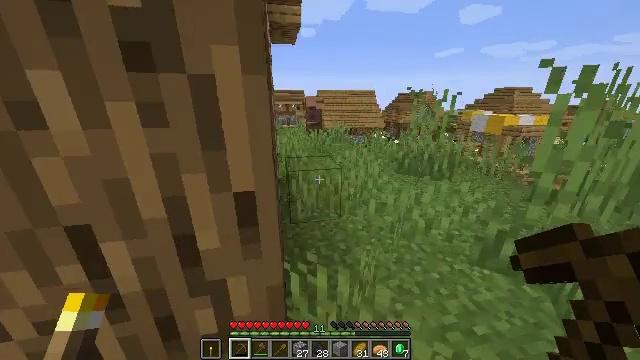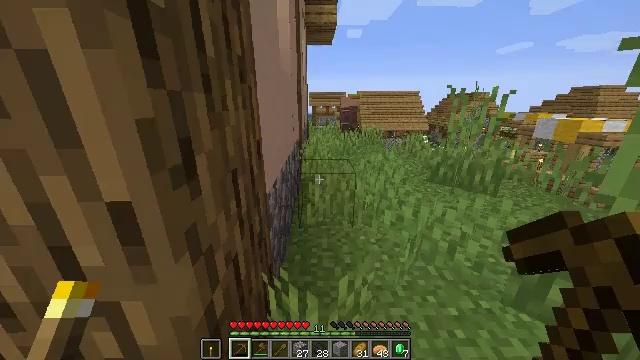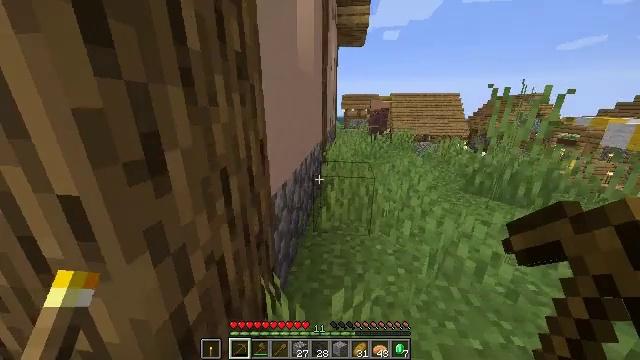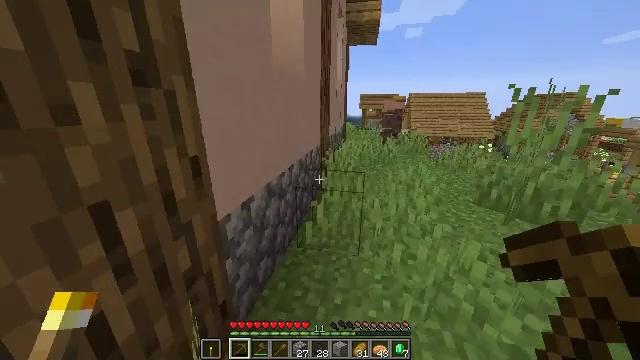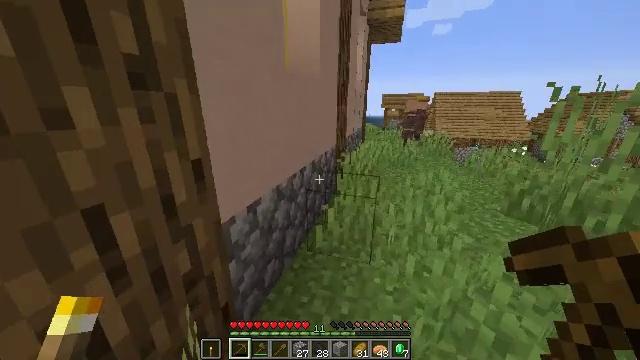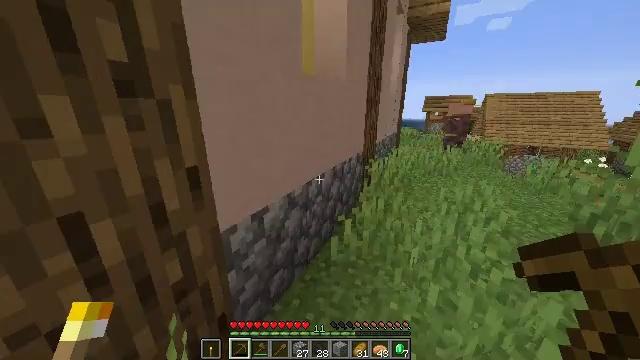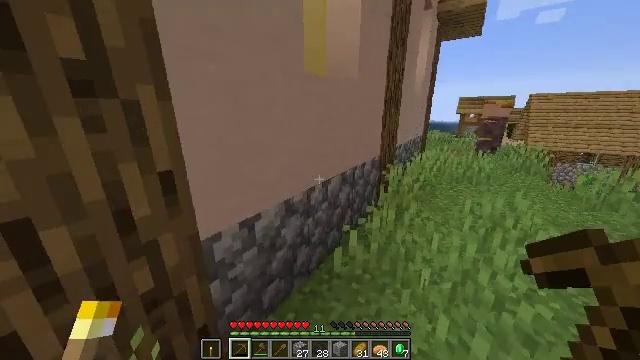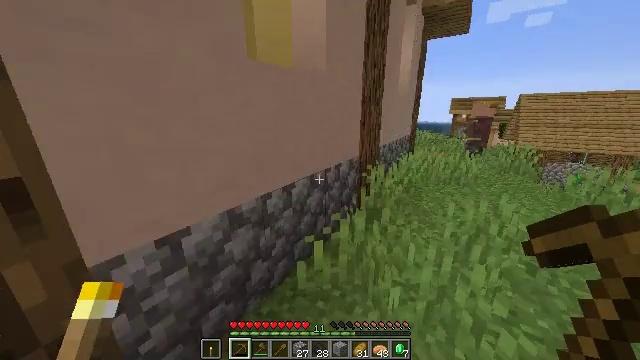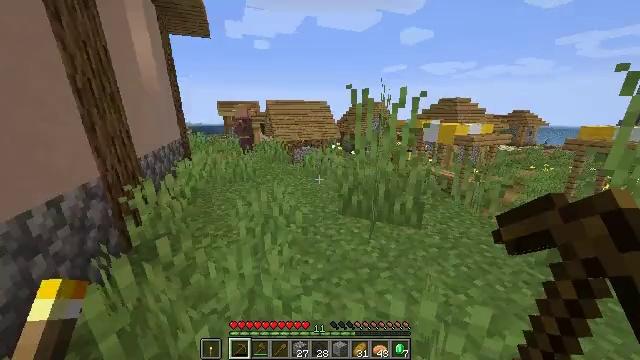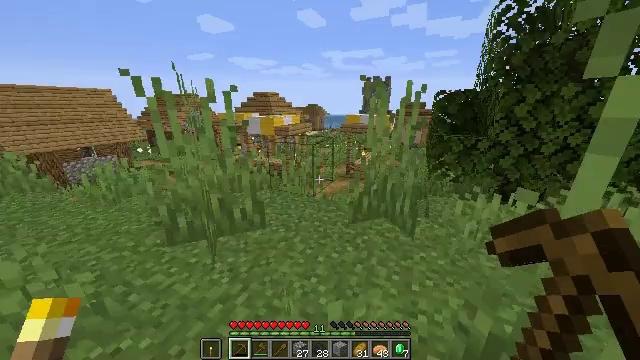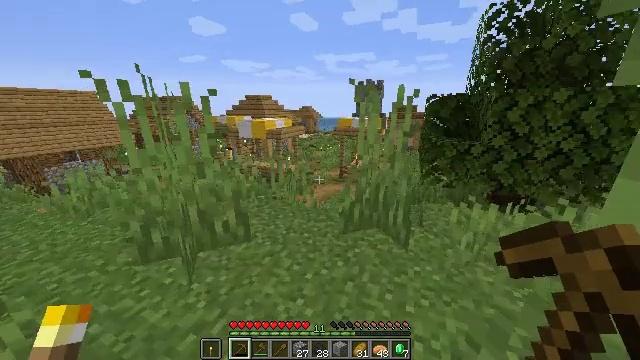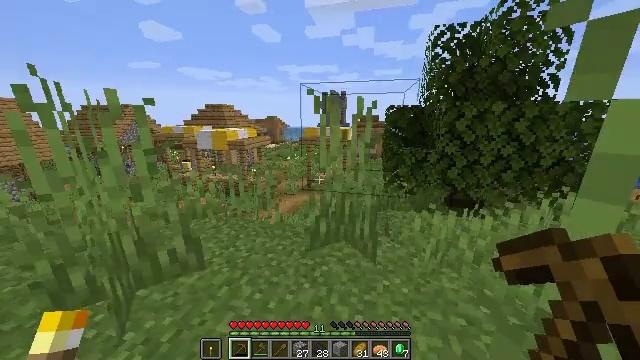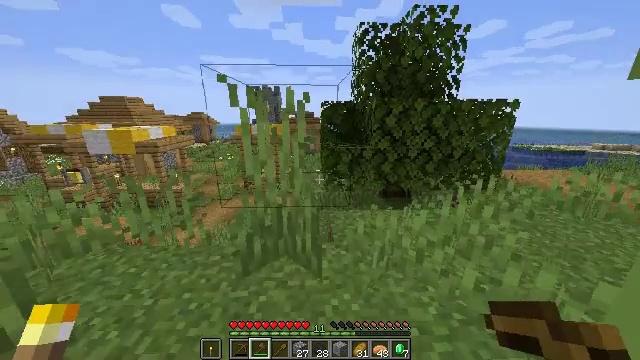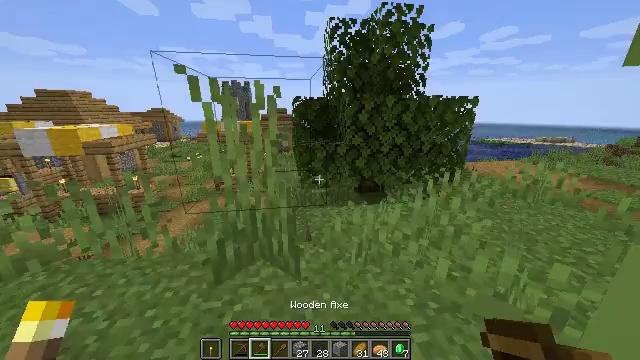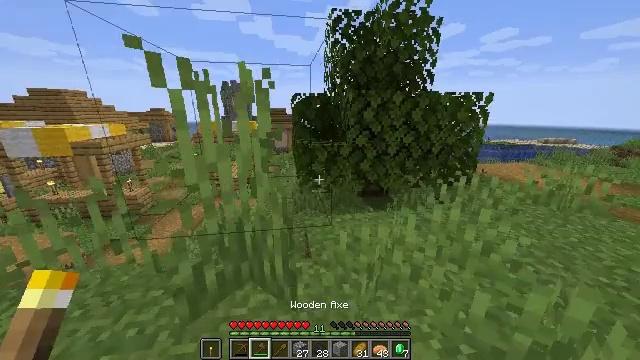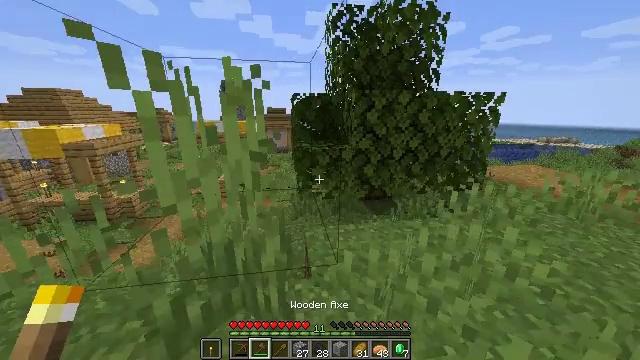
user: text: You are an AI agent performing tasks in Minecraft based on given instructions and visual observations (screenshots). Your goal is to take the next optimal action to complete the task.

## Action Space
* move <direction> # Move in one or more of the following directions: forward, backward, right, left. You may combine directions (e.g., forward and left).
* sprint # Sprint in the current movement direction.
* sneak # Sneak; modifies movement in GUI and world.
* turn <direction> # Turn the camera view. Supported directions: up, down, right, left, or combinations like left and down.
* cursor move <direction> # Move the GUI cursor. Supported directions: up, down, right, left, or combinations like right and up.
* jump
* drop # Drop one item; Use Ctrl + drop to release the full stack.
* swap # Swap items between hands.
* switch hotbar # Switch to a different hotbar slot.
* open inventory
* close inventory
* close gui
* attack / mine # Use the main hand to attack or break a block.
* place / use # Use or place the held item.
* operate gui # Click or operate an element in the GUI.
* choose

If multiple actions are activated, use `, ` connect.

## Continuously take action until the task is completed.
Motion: motion action
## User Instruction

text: Gather grass by holding the left mouse button.
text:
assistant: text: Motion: move forward and move right, sprint, turn left
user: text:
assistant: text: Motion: move forward and move right, sprint, turn left
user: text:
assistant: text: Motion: move forward and move right, turn left
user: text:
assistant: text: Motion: move forward and move right, sprint, turn left
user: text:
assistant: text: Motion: move forward and move right, sprint, turn left
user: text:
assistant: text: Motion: move forward and move right, sprint, turn left
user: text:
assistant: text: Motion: move forward and move right, sprint, turn right
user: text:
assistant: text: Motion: move forward and move right, turn right
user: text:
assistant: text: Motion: move forward and move right, turn right and down
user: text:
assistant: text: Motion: move forward and move right, turn right
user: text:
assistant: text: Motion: move forward, turn right and up
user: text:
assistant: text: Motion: move forward, turn right and down, switch to hotbar 2
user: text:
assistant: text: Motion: move forward, turn right, switch to hotbar 2
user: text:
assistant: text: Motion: move forward, switch to hotbar 2
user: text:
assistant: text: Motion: move forward
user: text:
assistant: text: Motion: move forward, turn left
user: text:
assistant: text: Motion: move forward and move left, turn left and down
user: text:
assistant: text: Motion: move forward and move left
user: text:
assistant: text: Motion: move forward and move left
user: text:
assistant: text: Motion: move forward and move left, turn up
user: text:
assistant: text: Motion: move forward and move left
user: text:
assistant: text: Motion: move forward and move left, turn left and down
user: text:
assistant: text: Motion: move forward and move left, sprint, turn right and down
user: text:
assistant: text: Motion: move forward and move left, sprint, turn right and down
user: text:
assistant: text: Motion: move forward and move left, sprint, turn right
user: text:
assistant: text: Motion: move forward and move left, sprint, turn right and up
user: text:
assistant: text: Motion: move forward, sprint, turn right
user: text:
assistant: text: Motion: move forward, sprint, turn right
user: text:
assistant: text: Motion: move forward, sprint, turn right
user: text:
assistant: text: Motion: move forward and move left, sprint, turn right and up